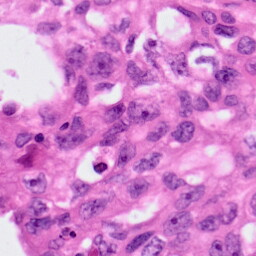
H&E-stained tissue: Lung